Question: Although there is many posts with similar question,i couldnt managed to resolve it.
I can see at Console of my browser my object returns ok as array.
when i alert data.AlliasName i get undefined.
my json returns
{"data": [{"id":1,"FirstName":"101","LastName":"101","AlliasName":"101","Address":"kentro","Type":"1"}]}

'''
$.ajax({
url: urlreq,
dataType: "json",
success: handleData
});
function handleData(data) {
alert(data.AlliasName);
console.log(data);
//do some stuff
}
'''
I ve tried also puting the alert into success, data[0].AlliasName and eval func,always same result.
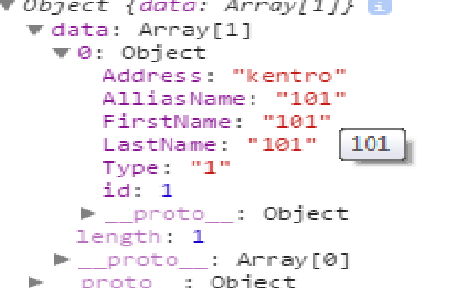
Answer: The data being returned contains a called "data", which is an array, so the way to access this would be:
'''
function handleData(data) {
console.log(data.data[0].AlliasName);
}
'''